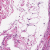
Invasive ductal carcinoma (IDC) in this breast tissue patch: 0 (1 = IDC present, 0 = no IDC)